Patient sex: M
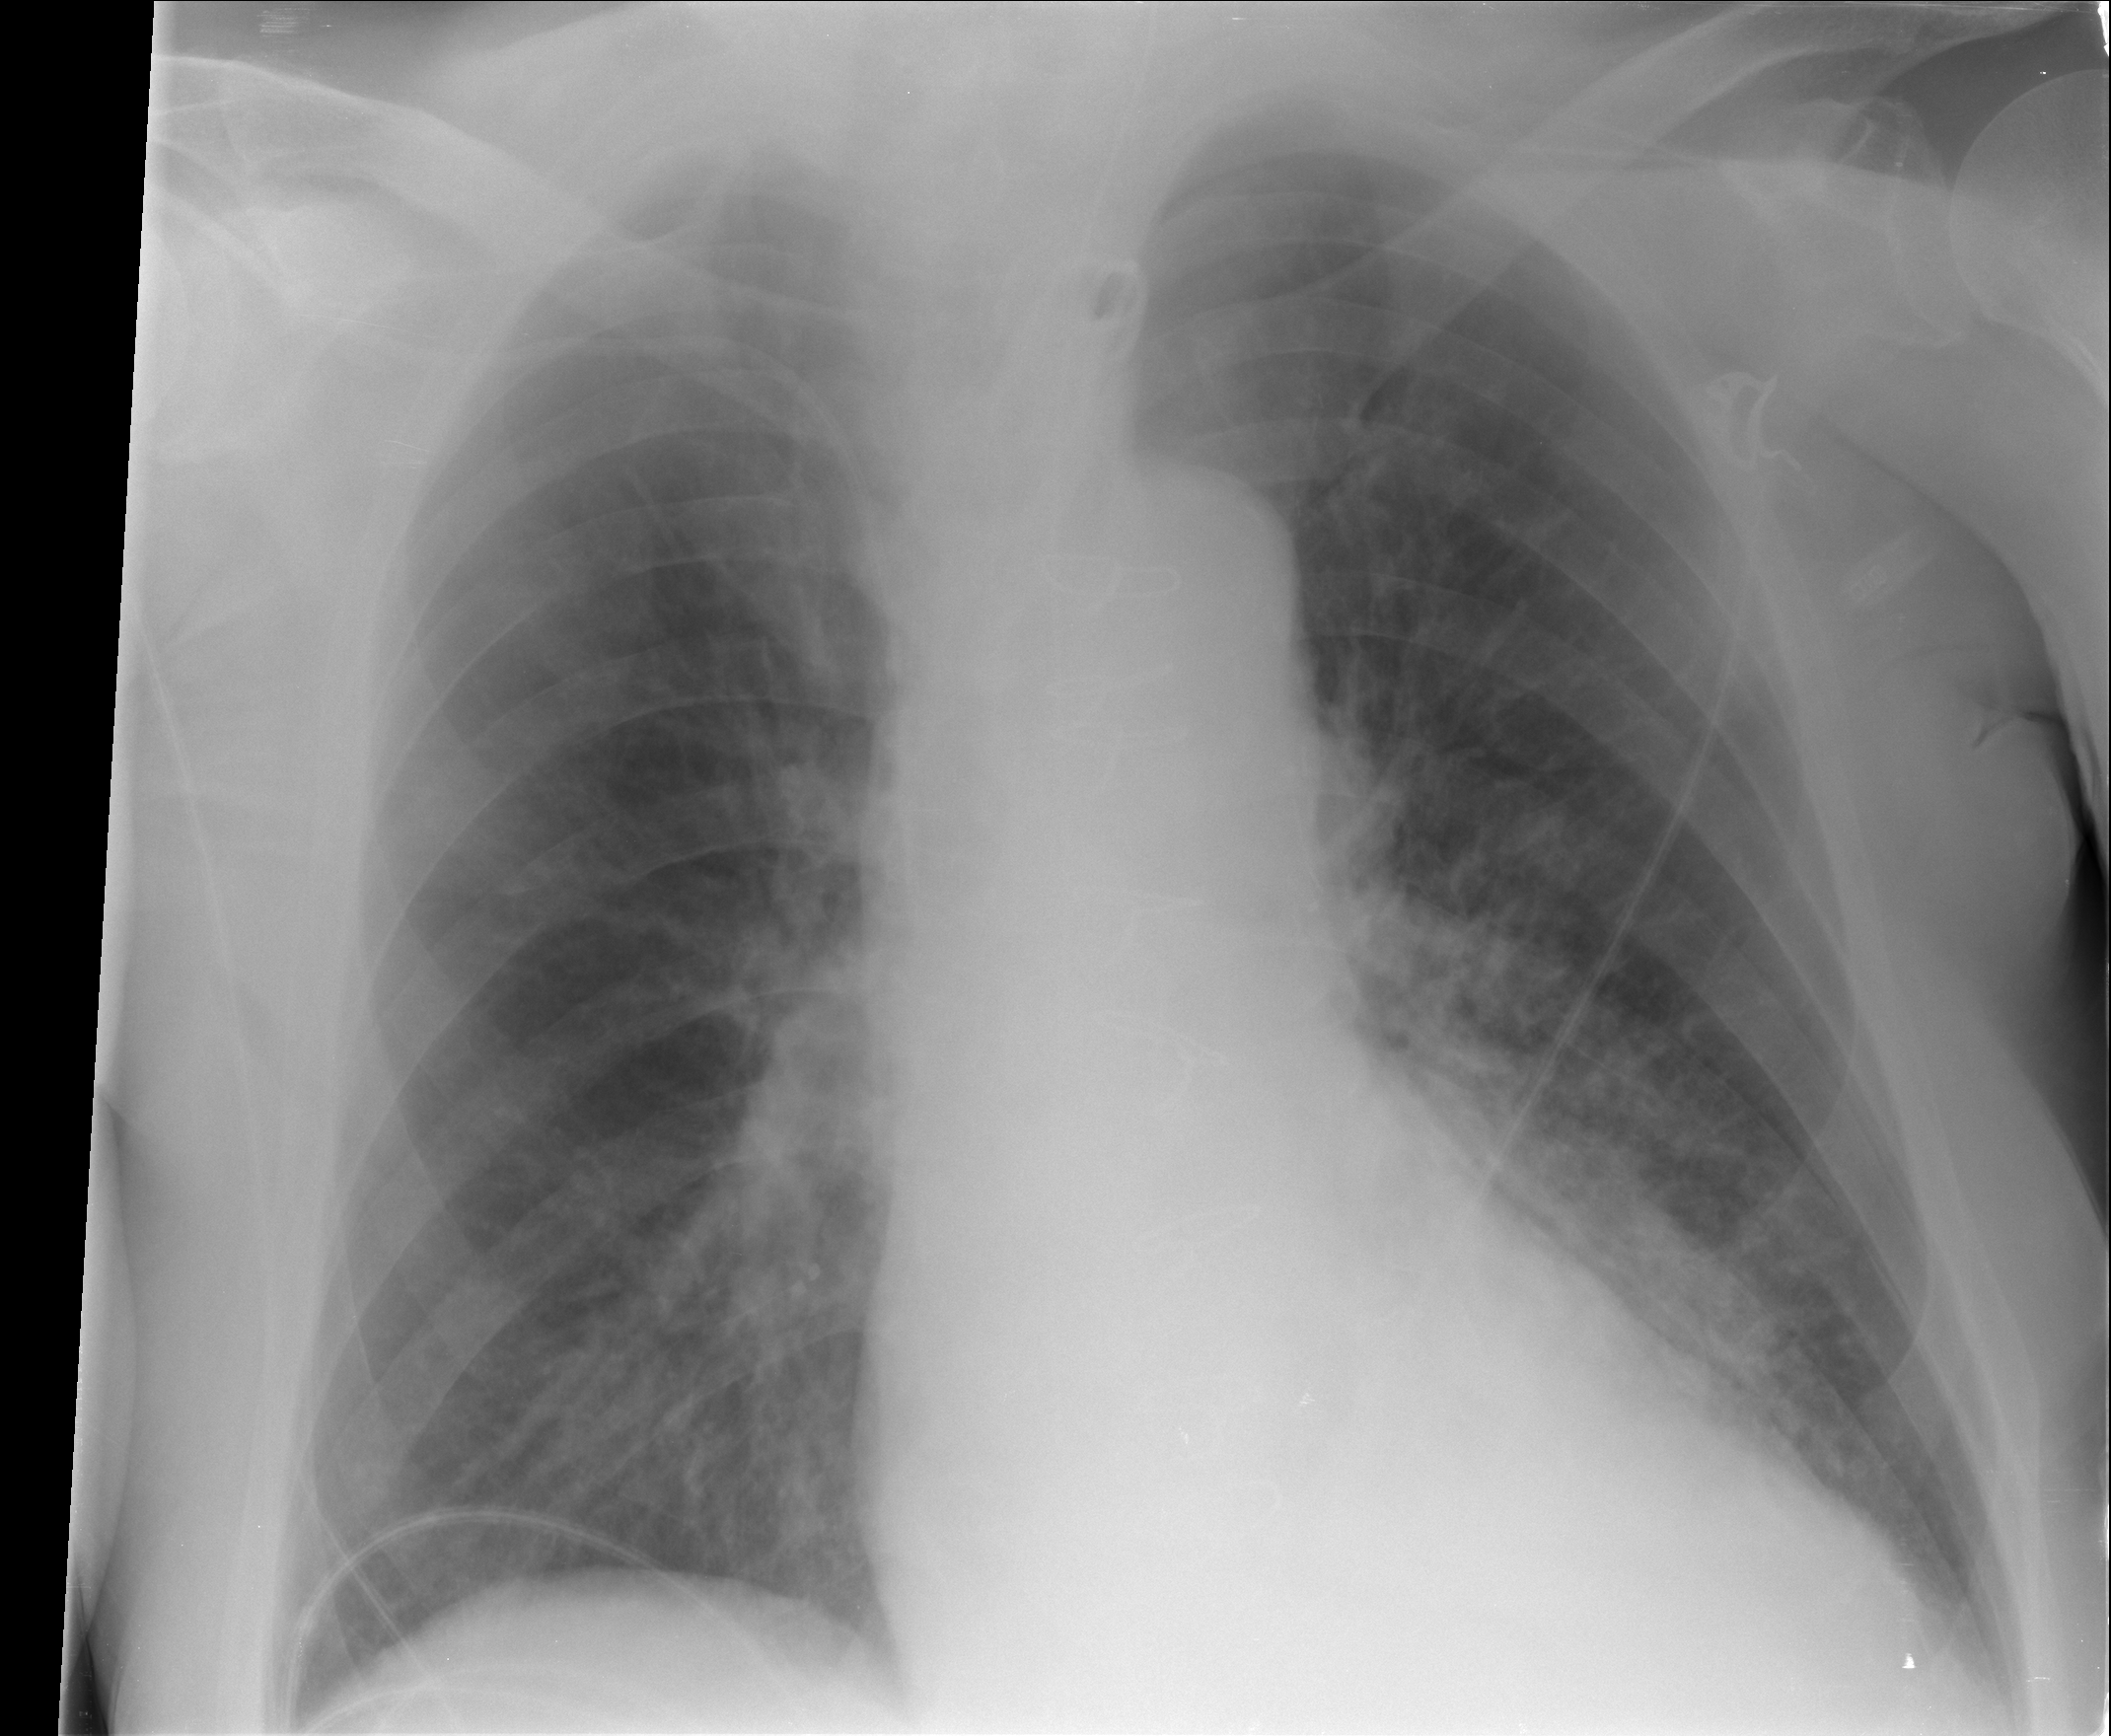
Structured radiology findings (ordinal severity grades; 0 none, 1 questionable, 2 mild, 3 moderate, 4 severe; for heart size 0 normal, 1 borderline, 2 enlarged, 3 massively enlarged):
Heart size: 1
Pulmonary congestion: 1
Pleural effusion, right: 0
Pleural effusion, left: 0
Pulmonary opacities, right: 0
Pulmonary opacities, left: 0
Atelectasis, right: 0
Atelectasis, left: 0